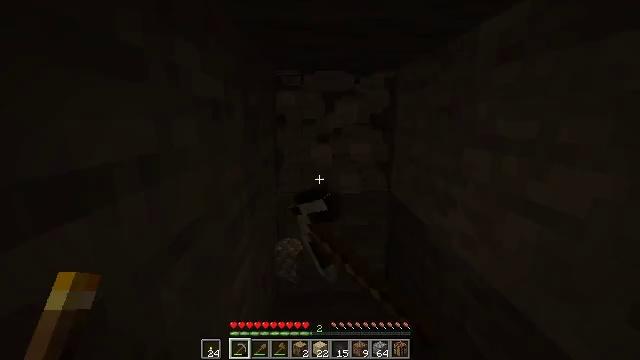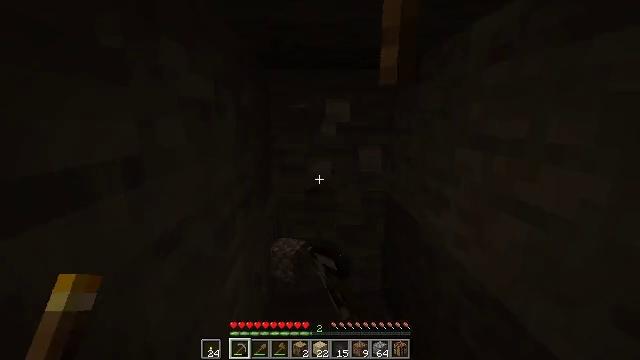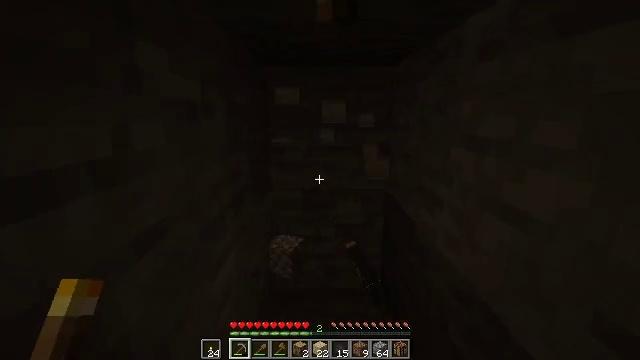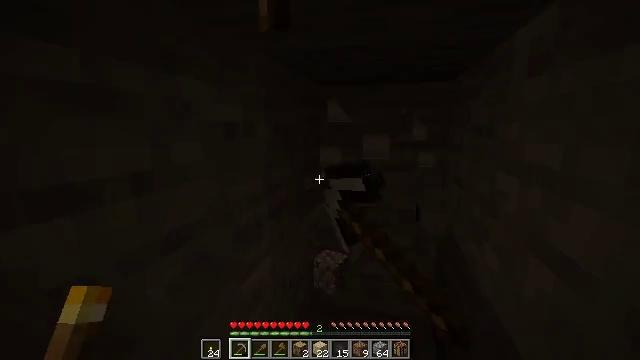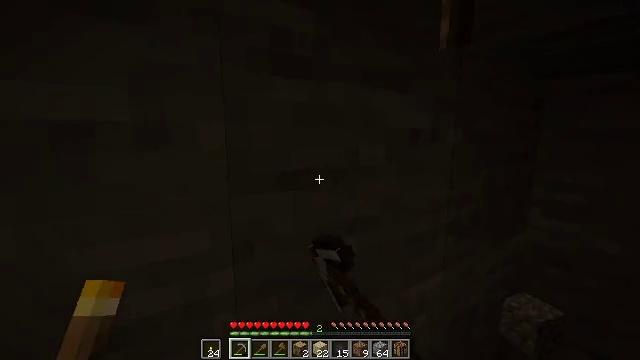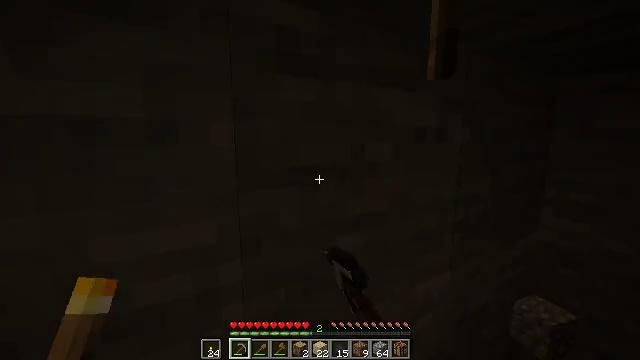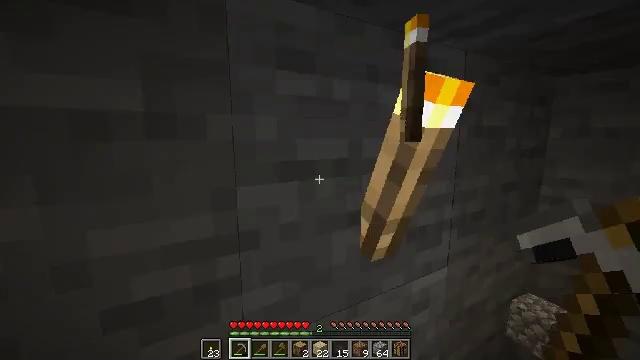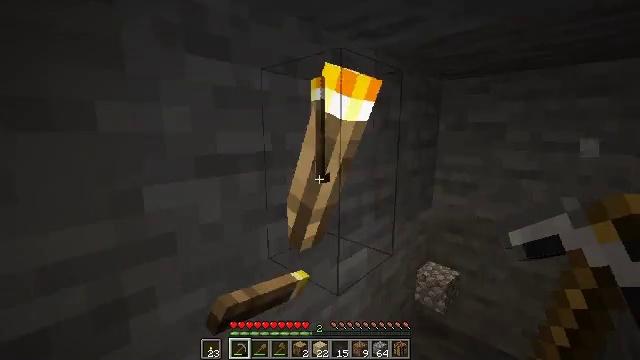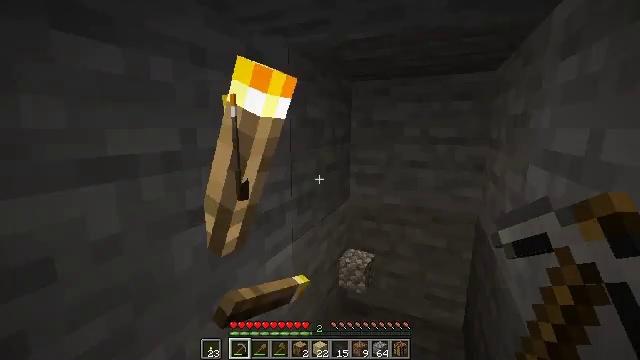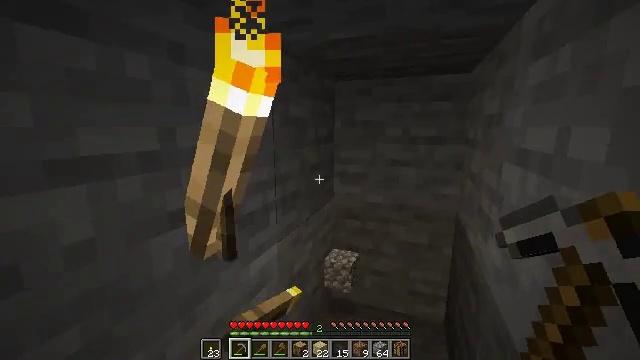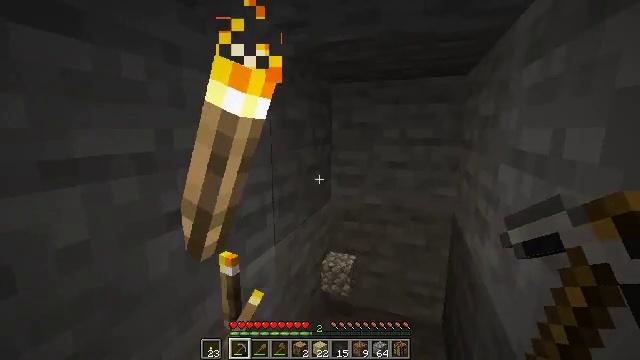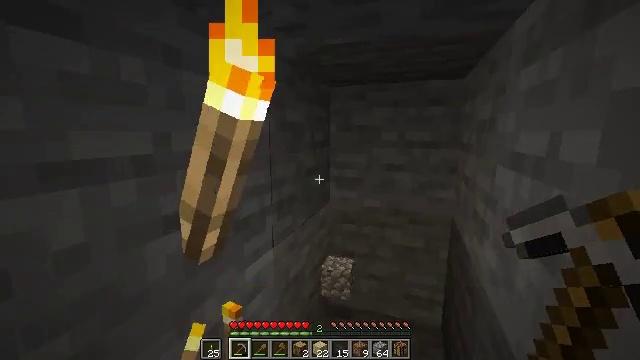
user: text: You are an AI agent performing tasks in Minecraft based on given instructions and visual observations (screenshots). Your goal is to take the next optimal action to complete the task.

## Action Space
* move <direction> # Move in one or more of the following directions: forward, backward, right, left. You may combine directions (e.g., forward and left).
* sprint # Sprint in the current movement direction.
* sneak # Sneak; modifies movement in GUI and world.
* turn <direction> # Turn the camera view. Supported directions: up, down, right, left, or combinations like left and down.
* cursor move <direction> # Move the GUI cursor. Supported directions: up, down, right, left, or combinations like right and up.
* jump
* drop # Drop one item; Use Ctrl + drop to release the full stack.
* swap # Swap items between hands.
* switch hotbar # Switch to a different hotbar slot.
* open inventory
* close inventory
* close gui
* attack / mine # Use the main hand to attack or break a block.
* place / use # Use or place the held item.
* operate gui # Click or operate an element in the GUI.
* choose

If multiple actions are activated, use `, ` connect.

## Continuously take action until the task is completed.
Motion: motion action
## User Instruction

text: Harvest stone in the caves.
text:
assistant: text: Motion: move right, attack / mine
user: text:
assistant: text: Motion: move right, turn left, attack / mine
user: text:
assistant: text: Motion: turn left and up
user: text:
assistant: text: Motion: turn left and up
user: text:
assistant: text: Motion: turn left
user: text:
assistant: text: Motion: use / place
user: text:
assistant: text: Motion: turn right and down, use / place
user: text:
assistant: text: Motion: turn right
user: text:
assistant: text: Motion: turn right
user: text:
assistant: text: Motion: no_op
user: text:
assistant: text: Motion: no_op
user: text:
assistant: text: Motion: no_op